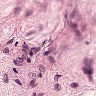
Metastatic tissue present: no